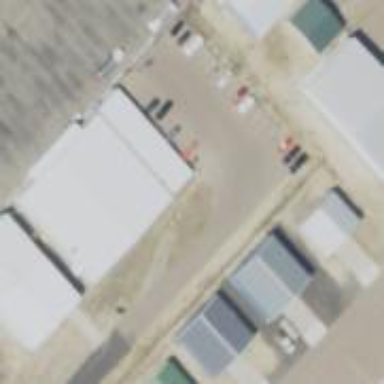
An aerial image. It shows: Hangar building located at airport.